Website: bh-photo
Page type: address-validator
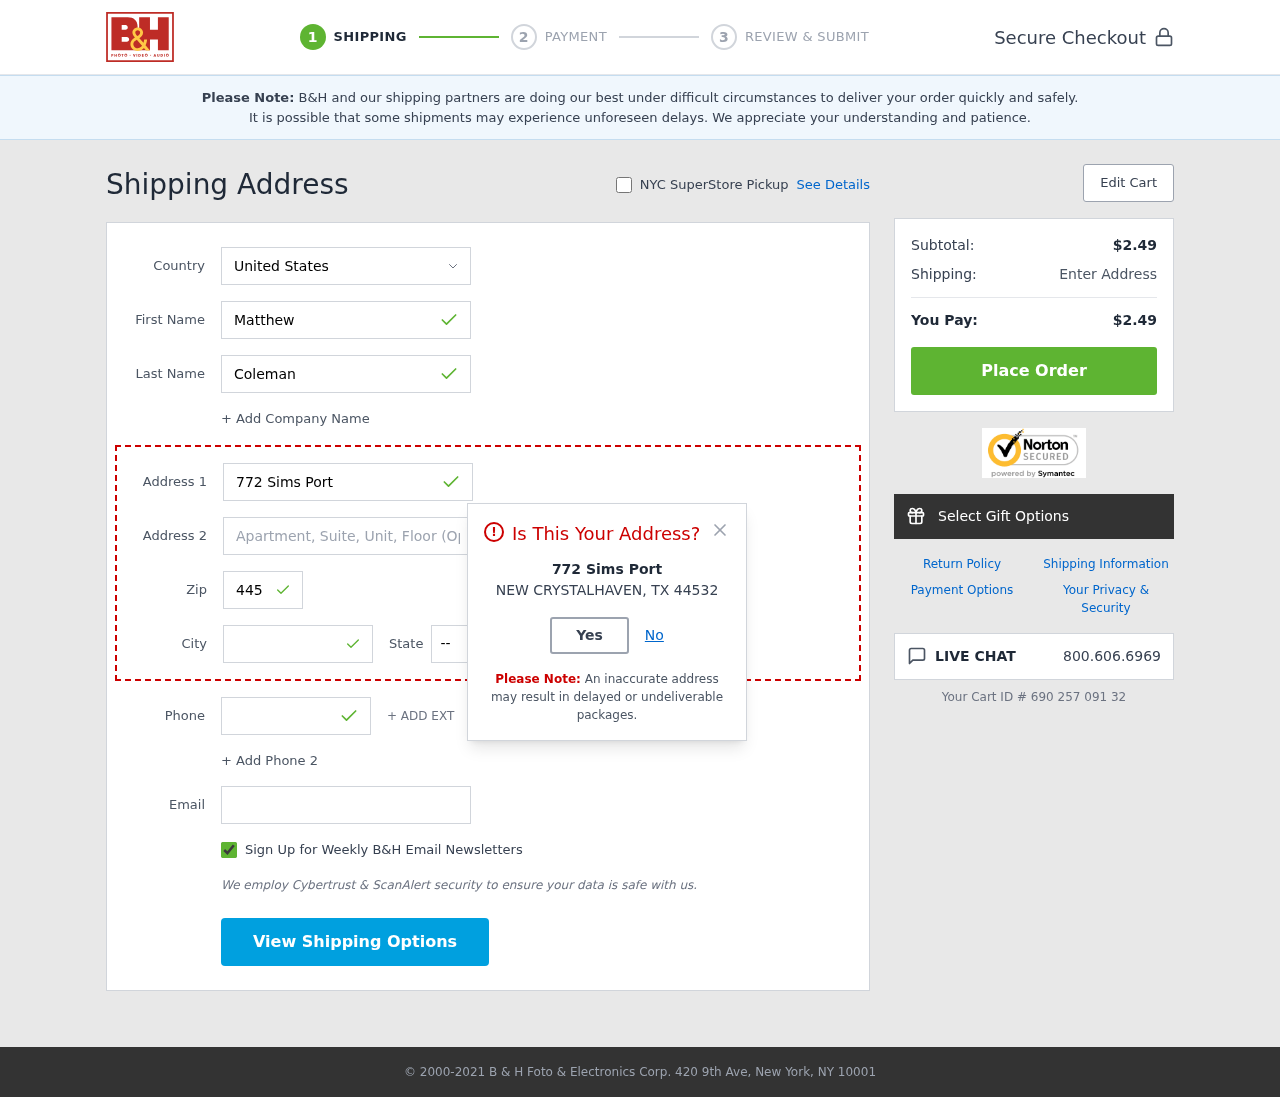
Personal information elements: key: PII_CITY
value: New Crystalhaven
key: PII_COUNTRY
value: United States
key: PII_EMAIL
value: matthewcoleman@yahoo.com
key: PII_FIRSTNAME
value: Matthew
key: PII_LASTNAME
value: Coleman
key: PII_PHONE
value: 5137653746
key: PII_POSTCODE
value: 44532
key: PII_STATE_ABBR
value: TX
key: PII_STREET
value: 772 Sims Port
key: PII_CITY_MODAL
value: NEW CRYSTALHAVEN
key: PII_POSTCODE_FULL
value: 44532
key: PII_POSTCODE_NUMERIC
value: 44532
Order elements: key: ORDER_SUBTOTAL
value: $2.49
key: ORDER_TOTAL
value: $2.49
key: ORDER_ID
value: Your Cart ID # 690 257 091 32